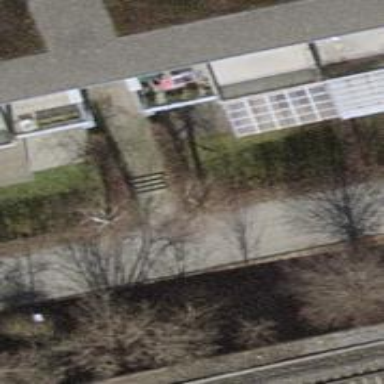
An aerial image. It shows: Concrete steps road made of concrete plates.